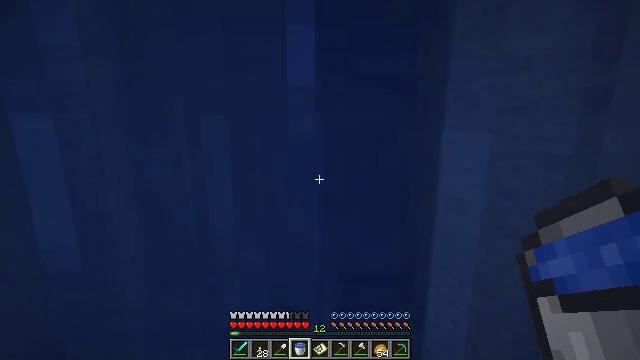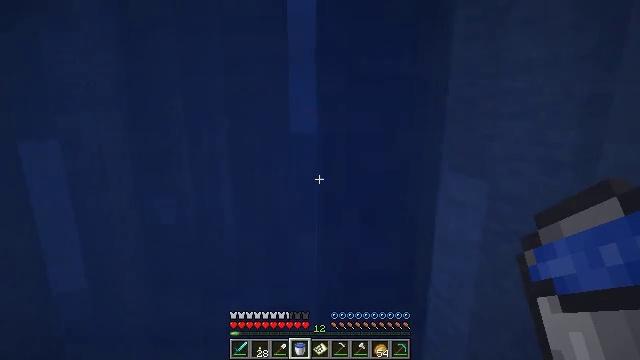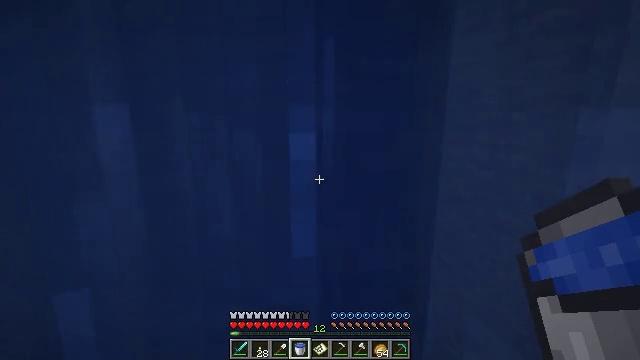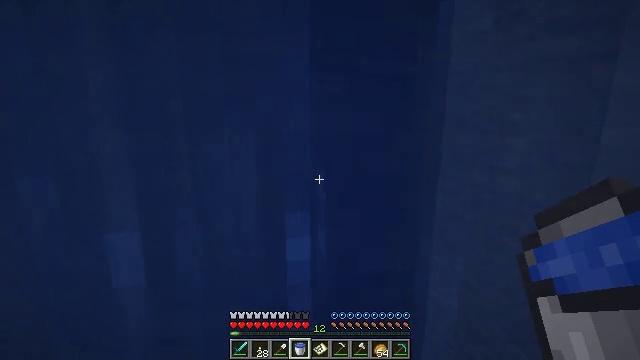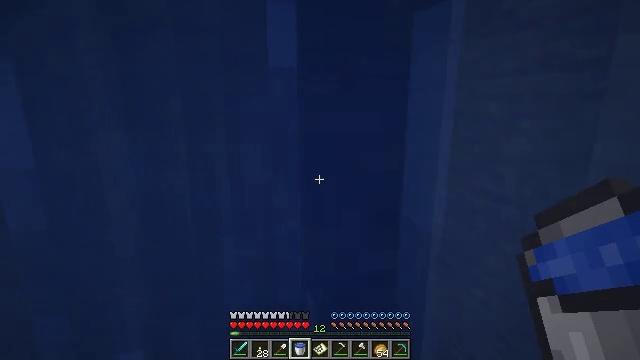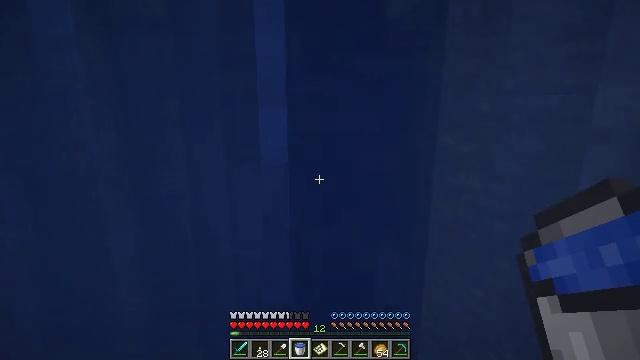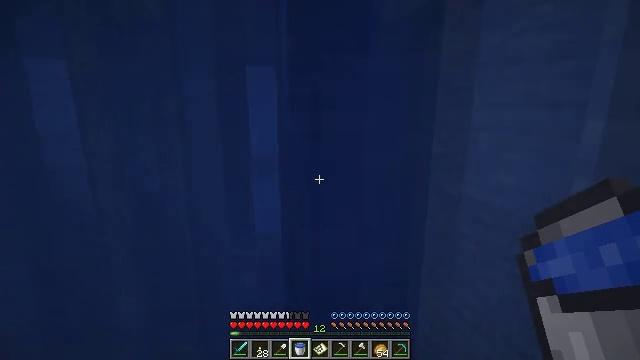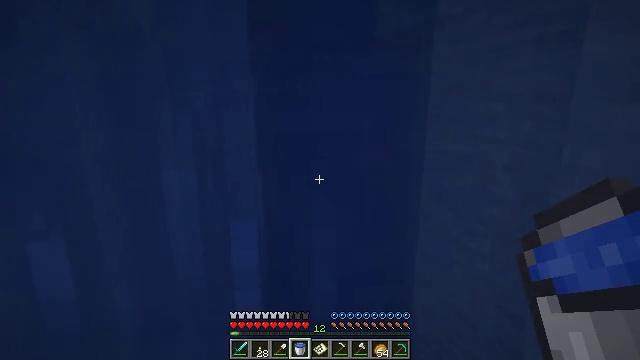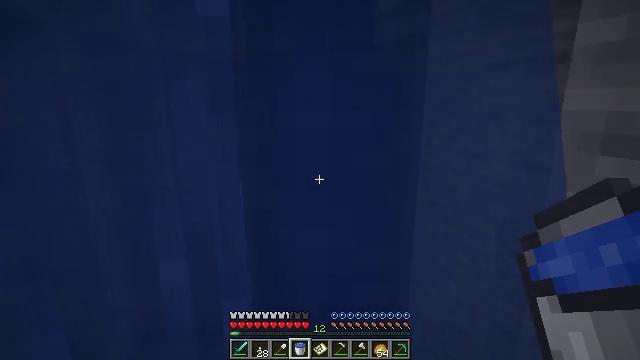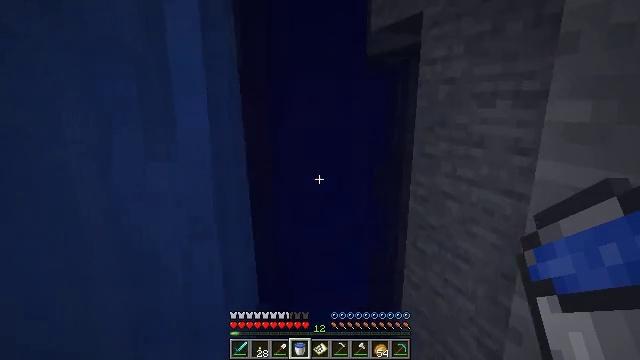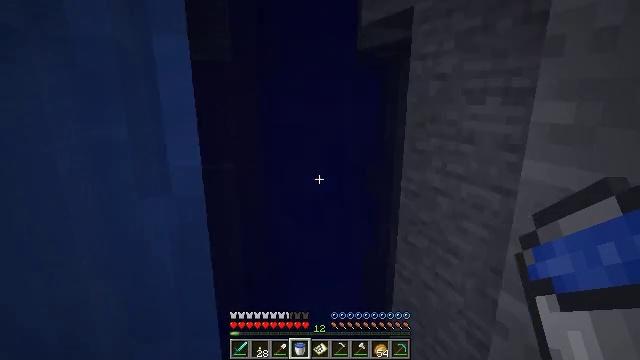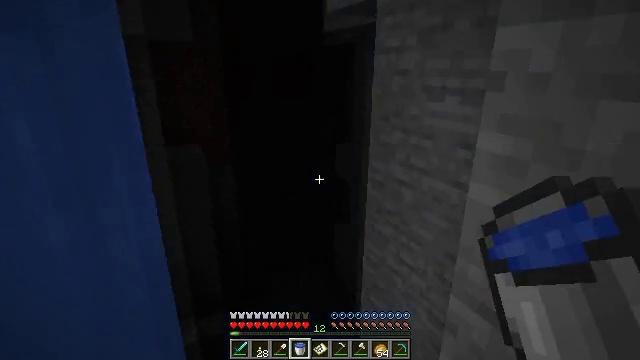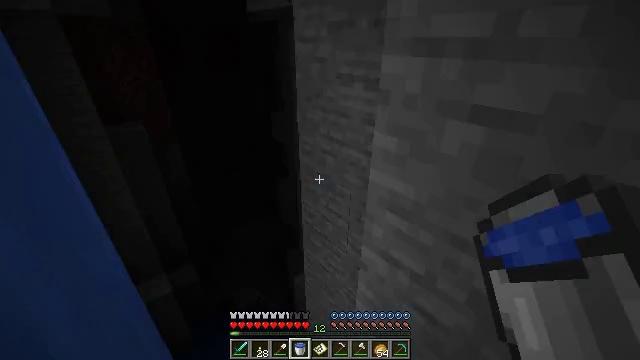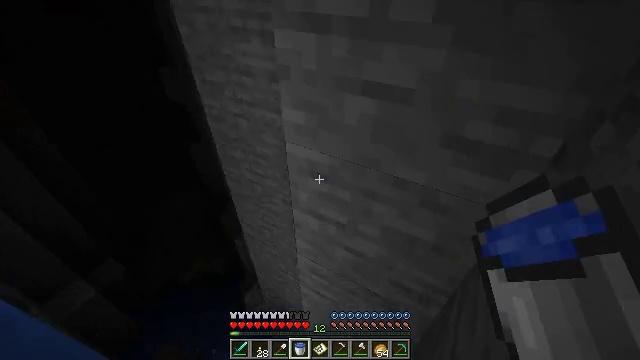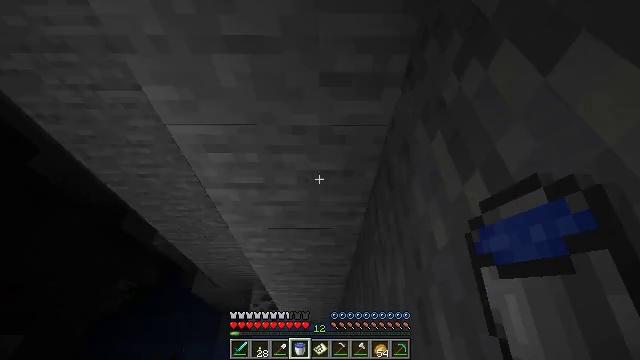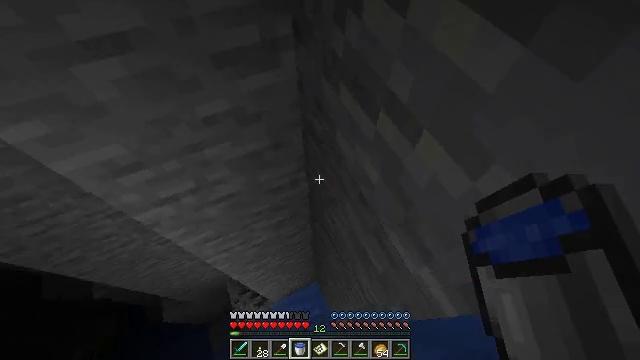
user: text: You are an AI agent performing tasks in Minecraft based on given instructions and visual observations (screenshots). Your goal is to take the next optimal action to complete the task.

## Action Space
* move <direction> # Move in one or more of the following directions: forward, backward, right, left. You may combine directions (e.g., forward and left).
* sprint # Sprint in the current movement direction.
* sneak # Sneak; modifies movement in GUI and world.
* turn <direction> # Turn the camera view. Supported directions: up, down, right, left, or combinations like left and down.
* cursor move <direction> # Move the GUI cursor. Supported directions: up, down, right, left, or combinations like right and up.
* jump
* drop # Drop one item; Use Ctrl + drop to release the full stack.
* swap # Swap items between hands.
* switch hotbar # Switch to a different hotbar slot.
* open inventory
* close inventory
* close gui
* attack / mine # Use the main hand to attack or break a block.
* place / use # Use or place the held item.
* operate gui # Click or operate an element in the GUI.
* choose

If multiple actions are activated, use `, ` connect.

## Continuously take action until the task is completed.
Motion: motion action
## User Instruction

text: Drop a polished granite block.
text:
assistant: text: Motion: move back and move right, jump
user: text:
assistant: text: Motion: move back and move right, jump
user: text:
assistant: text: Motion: move back and move right, jump
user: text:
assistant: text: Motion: move back and move right, jump
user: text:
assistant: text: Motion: move back and move right, jump
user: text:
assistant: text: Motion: move back and move right, jump
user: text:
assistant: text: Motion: move back and move right, jump
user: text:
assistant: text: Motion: move back and move right, jump
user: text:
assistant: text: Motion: move back and move right, jump
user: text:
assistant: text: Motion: move back and move right, turn right and down, jump
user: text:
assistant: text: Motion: move back and move right, turn right and down, jump
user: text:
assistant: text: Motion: move back and move right, turn right and down
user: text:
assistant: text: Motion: move back and move right, turn right and down
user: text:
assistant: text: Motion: move back and move right, turn right and down
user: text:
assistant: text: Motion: move back and move right, turn right and down
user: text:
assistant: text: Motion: move back and move right, turn right and down
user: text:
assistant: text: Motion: move right, turn right
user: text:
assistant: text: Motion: move right, turn right
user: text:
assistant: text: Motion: move right, turn right
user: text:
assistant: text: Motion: move right, turn right
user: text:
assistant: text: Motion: move right, turn right
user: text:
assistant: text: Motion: move right, turn right
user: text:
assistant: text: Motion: move right, turn right
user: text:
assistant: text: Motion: move right, turn right
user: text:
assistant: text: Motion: move forward and move right, turn right
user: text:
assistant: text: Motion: move forward and move right
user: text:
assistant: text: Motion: move forward and move right
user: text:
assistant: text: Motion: move forward and move right
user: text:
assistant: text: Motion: move forward and move right
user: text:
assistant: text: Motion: move forward and move right